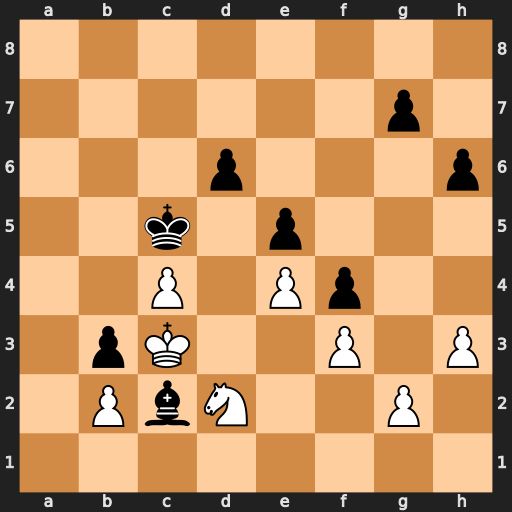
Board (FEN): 8/6p1/3p3p/2k1p3/2P1Pp2/1pK2P1P/1PbN2P1/8
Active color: w
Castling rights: -
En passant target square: -
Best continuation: Nxb3+ Bxb3 Kxb3